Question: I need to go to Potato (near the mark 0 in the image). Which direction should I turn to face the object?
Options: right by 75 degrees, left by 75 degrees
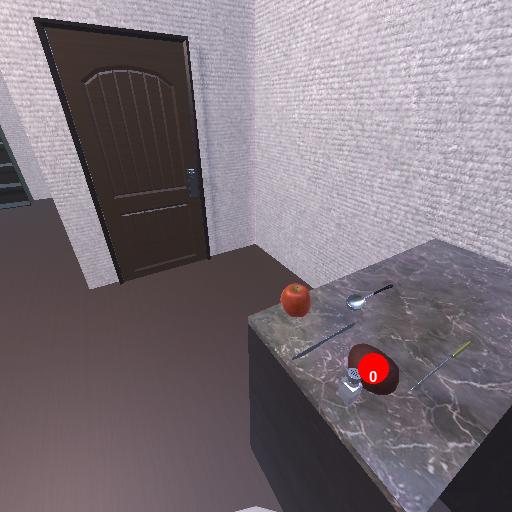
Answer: right by 75 degrees